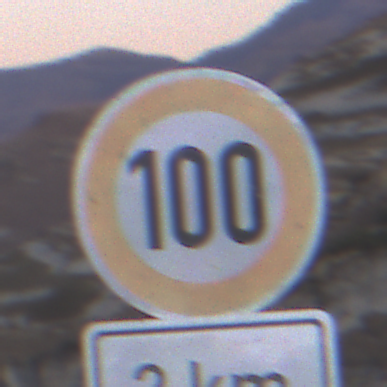
Verkehrszeichen: Geschwindigkeit100
Zusatzzeichen unten: Entfernungsangaben2
Umgebung: Outdoor, Nature
Tageszeit: Dusk
Wetter: Clear
Licht: Natural
Jahreszeit: NotSpecified
Kontrast: LowContrast